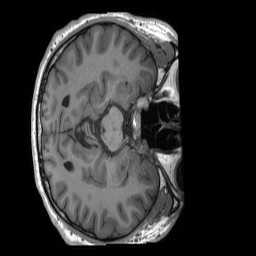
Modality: T1w
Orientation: axial
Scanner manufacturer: siemens
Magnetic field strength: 3 T
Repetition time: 2.4 s
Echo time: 0.00224 s